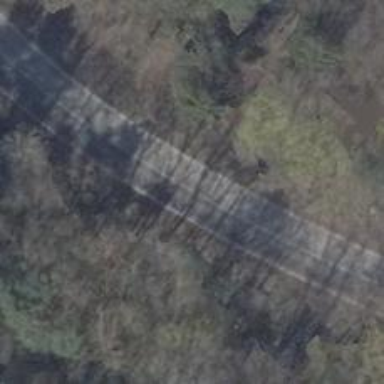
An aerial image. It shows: Secondary road with asphalt surface and lane markings.